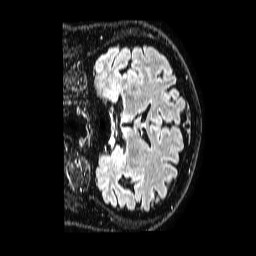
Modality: FLAIR
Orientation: coronal
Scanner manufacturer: philips
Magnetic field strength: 1.5 T
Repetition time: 4.8 s
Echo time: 0.3 s